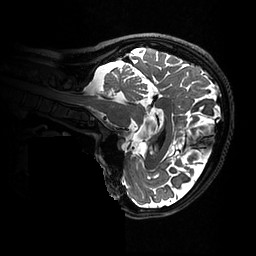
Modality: T2w
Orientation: sagittal
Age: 34
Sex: female
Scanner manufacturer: ge
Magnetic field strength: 3 T
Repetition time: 3.202 s
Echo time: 0.06609 s